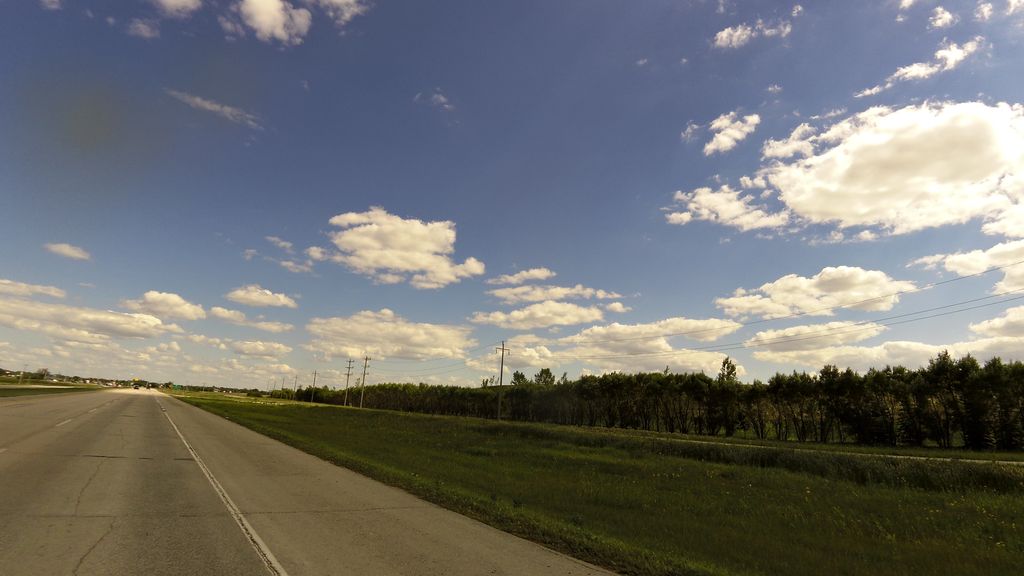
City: winnipeg